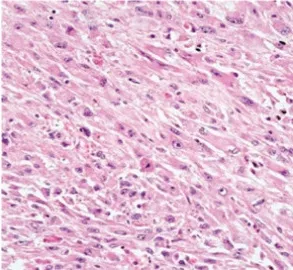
(B) Spindle-shaped tumor cells show abundant cytoplasm with vesicular to hyperchromatic nuclei with prominent nucleoli and increased mitosis. H&E 200x.
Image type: pathology (h&e)